Question: I'm trying to implement sample form with multiple images submit to the php server.Below are the code snippets i used to implement
'''
b3.setOnClickListener(new OnClickListener() {
@Override
public void onClick(View v) {
if(!(selectedPath1.trim().equalsIgnoreCase("NONE")) && !(selectedPath2.trim().equalsIgnoreCase("NONE"))){
progressDialog = ProgressDialog.show(MainActivity.this, "", "Uploading files to server.....", false);
Thread thread=new Thread(new Runnable(){
public void run(){
doFileUpload();
runOnUiThread(new Runnable(){
public void run() {
if(progressDialog.isShowing())
progressDialog.dismiss();
}
});
}
});
thread.start();
}else{
Toast.makeText(getApplicationContext(),"Please select two files to upload.", Toast.LENGTH_SHORT).show();
}
}
});
'''
'''
private void doFileUpload(){
File file1 = new File(selectedPath1);
File file2 = new File(selectedPath2);
String urlString = "http://url/api";
try
{
HttpClient client = new DefaultHttpClient();
HttpPost post = new HttpPost(urlString);
FileBody bin1 = new FileBody(file1);
FileBody bin2 = new FileBody(file2);
MultipartEntity reqEntity = new MultipartEntity(HttpMultipartMode.BROWSER_COMPATIBLE);
reqEntity.addPart("image1", bin1);
reqEntity.addPart("image2", bin2);
reqEntity.addPart("section", new StringBody("inventory"));
reqEntity.addPart("action", new StringBody("new"));
reqEntity.addPart("apron_id", new StringBody("465464f313164d6464fds64f6d4"));
reqEntity.addPart("nickname", new StringBody("test"));
reqEntity.addPart("location", new StringBody(2+""));
reqEntity.addPart("manufacture", new StringBody(3+""));
reqEntity.addPart("core_material", new StringBody("test"));
reqEntity.addPart("color", new StringBody("test"));
reqEntity.addPart("Date_purchase", new StringBody("25/10/1991"));
reqEntity.addPart("UID_no", new StringBody("546345643465434554436554"));
reqEntity.addPart("serial", new StringBody("46544624463464423644634244545"));
reqEntity.addPart("Batch", new StringBody("464546631313464"));
reqEntity.addPart("Expiration", new StringBody("25/10/2091"));
reqEntity.addPart("garment_type", new StringBody("test"));
reqEntity.addPart("QTY", new StringBody("4"));
reqEntity.addPart("user_id", new StringBody(2+""));
post.setEntity(reqEntity);
HttpResponse response = client.execute(post);
resEntity = response.getEntity();
final String response_str = EntityUtils.toString(resEntity);
if (resEntity != null) {
Log.i("RESPONSE",response_str);
runOnUiThread(new Runnable(){
public void run() {
try {
res.setTextColor(Color.GREEN);
res.setText("n Response from server : n " + response_str);
Toast.makeText(getApplicationContext(),"Upload Complete. Check the server uploads directory.", Toast.LENGTH_LONG).show();
} catch (Exception e) {
e.printStackTrace();
}
}
});
}
}
catch (Exception ex){
Log.e("Debug", "error: " + ex.getMessage(), ex);
}
}
'''
App seems to be sent post data but no data received at server below is the php script
'''
<?php
require_once("../includes/DbConfig.php");
require_once("../includes/classes/general.php");
$status =1;
$response=array();
$data=$_REQUEST;
$action=$data['action'];
$section=$_REQUEST['section'];
file_put_contents("out.txt","
".implode("
",$_REQUEST)."
".implode("
",$_FILES)."
date ".date("Y-d-m H:i:s"),FILE_APPEND);
if($section=="inventory")
{
if(empty($action))
{
$response=array("status"=>0,"data"=>"No action Found");
echo json_encode($response);
exit;
}
require_once("classes/class_inventory.php");
$inventory = new inventory();
switch($action)
{
case 'new':
$response=$inventory->action_inventory($_REQUEST);
echo json_encode($response);
exit;
case 'get':
$response=$inventory->get_inventory($_REQUEST);
echo json_encode($response);
exit;
}
}else {
$response=array("status"=>0,"date"=>" No section Found ");
echo json_encode($response);
exit;
}
?>
'''

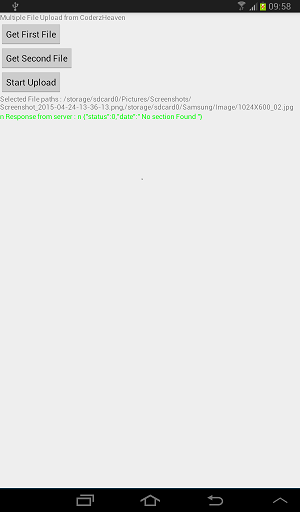
Answer: Remove or comment all code from your script. Put only following lines in it
'''
$section=$_REQUEST['section'];
echo ( "section: (" . $section . ")
");
$section=$_POST['section'];
echo ( "section: (" . $section . ")
" );
if($section=="inventory")
echo ("indeed section == inventory
");
if($section==="inventory")
echo ("indeed section === inventory
");
'''
Tell the result.
And please tell what was wrong in your code.